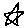
Label: star